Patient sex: M
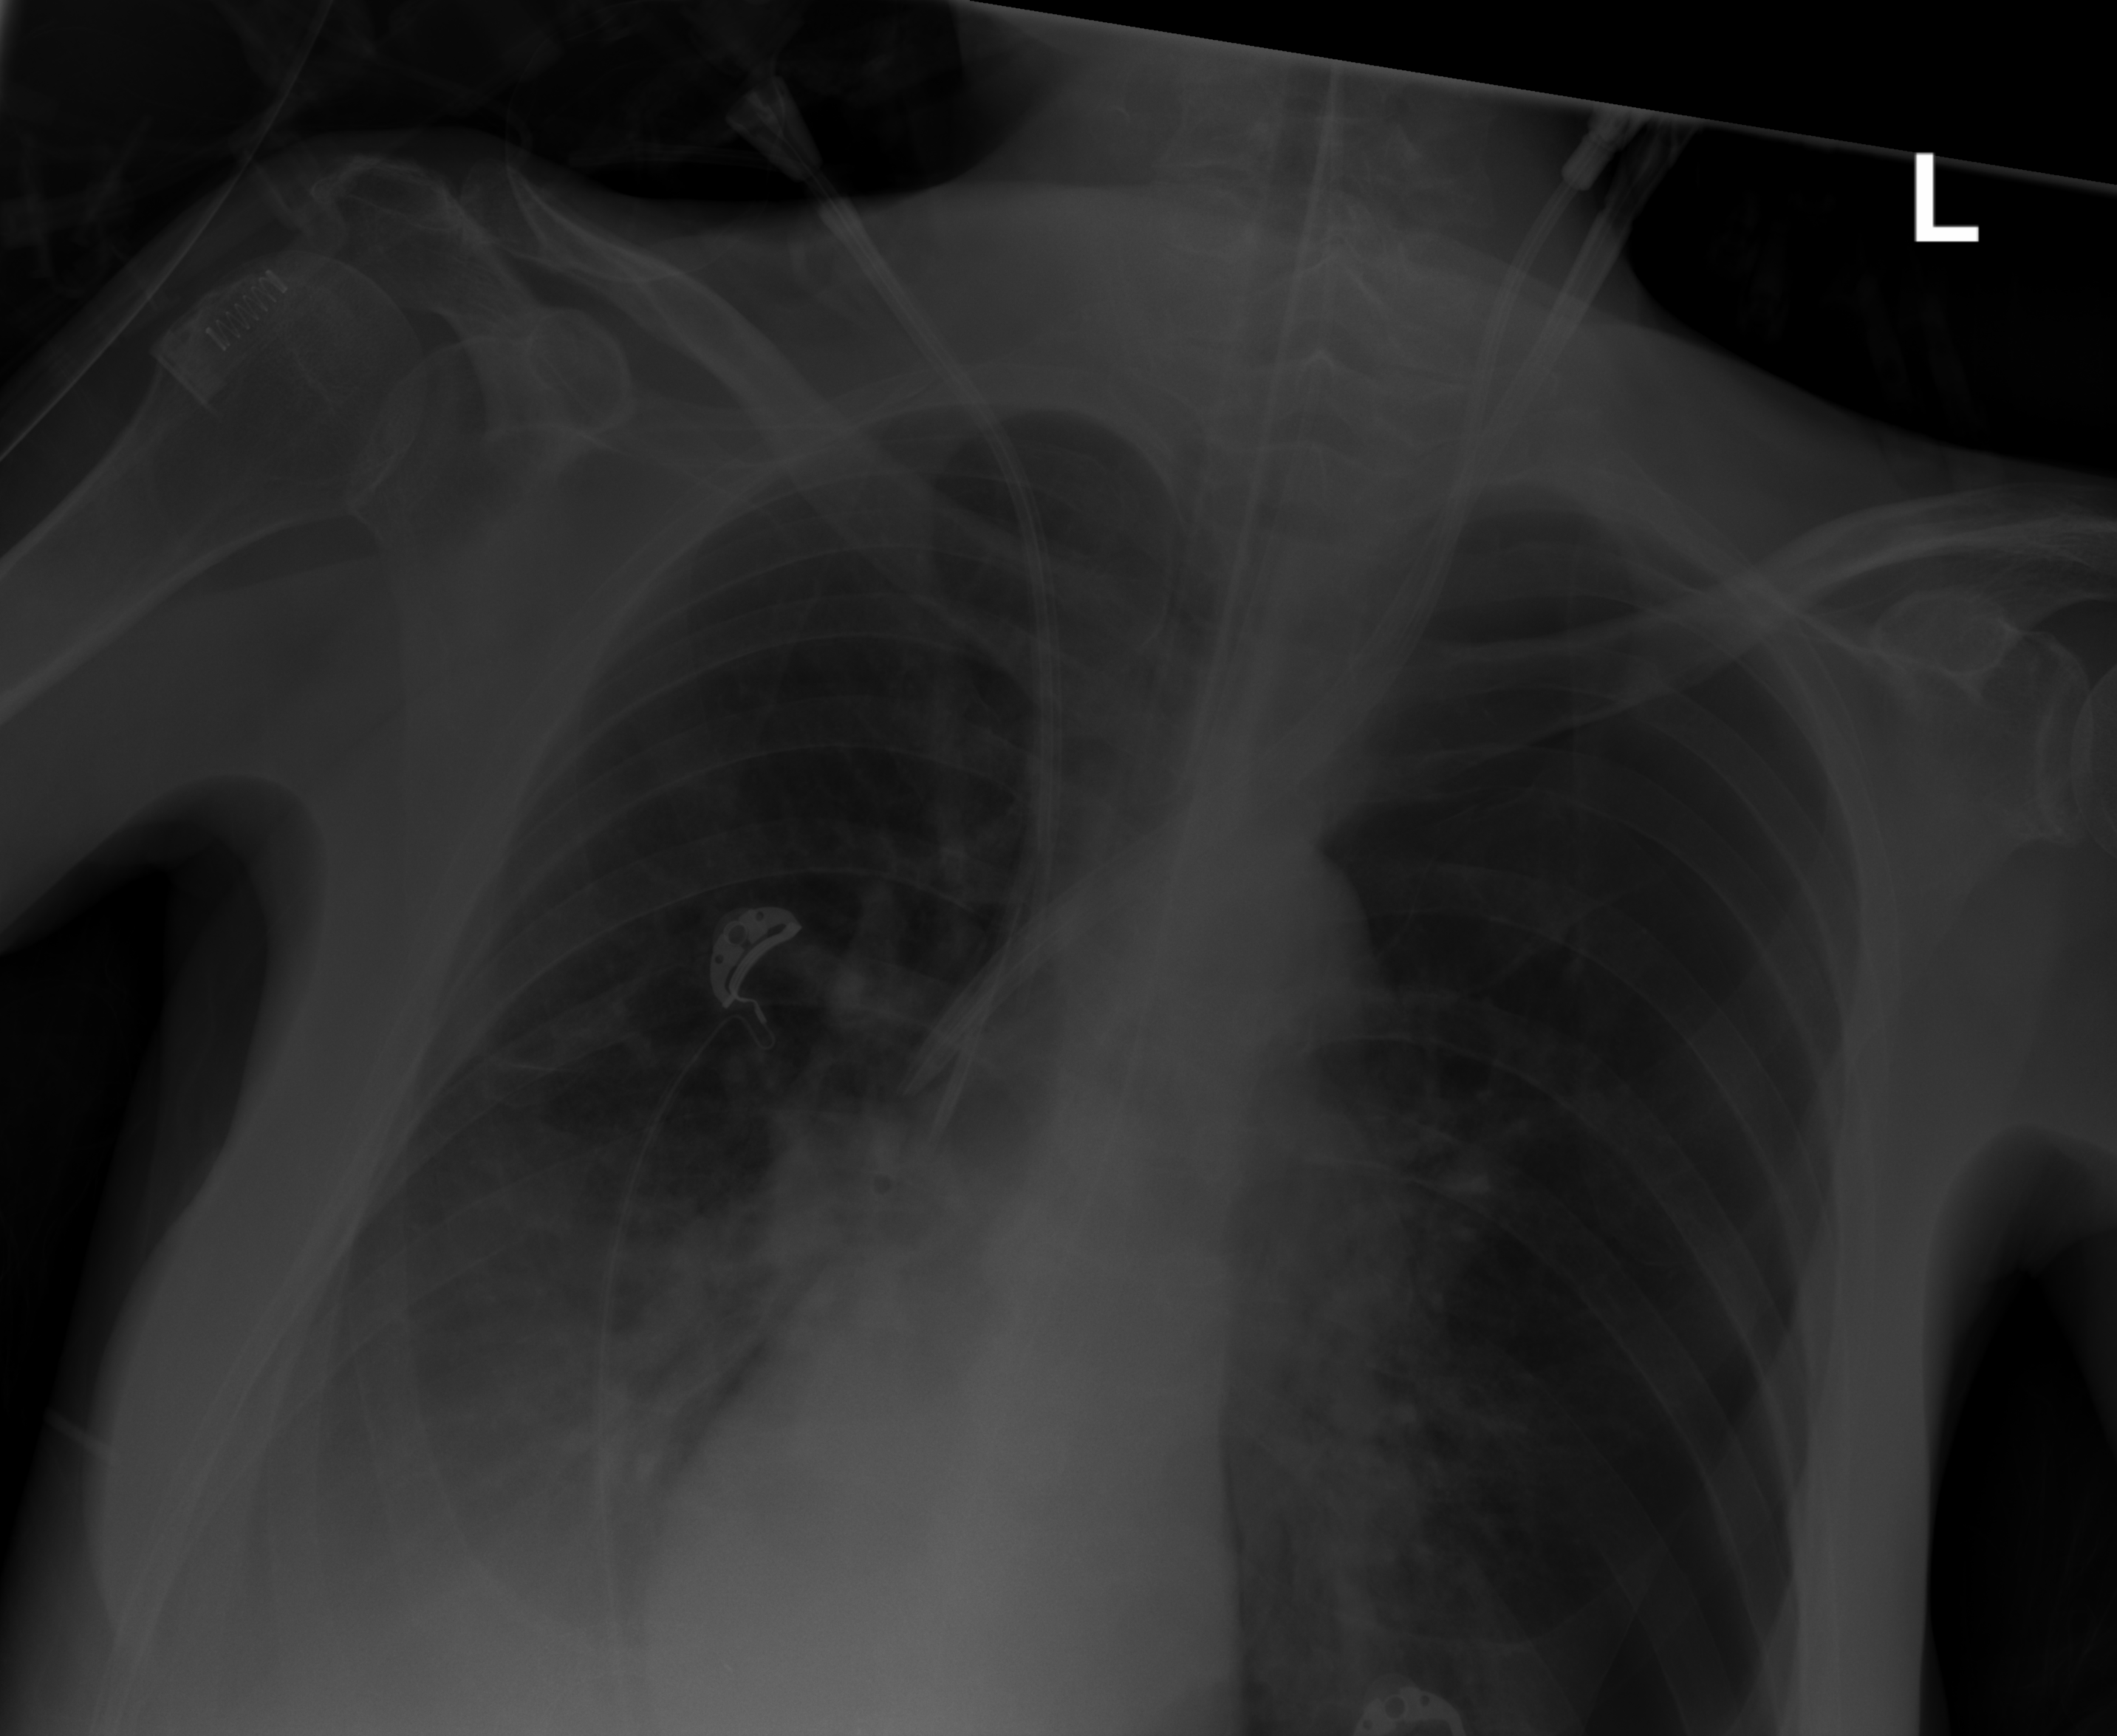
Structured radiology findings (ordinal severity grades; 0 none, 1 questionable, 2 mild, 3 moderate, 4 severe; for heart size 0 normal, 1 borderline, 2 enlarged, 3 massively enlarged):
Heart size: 2
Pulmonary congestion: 0
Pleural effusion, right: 2
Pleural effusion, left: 2
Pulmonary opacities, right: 0
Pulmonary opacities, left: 0
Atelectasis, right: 2
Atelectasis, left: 2